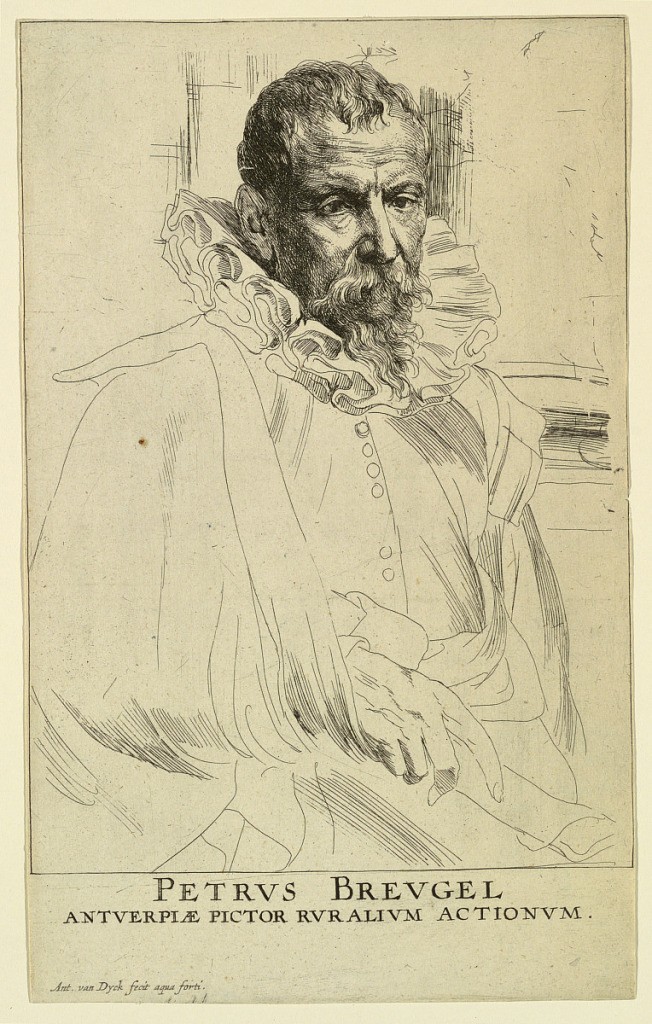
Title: Portrait of Pieter Brueghel the Younger, from the Icones Principum Virorum
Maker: Anthony van Dyck, Netherlandish, 1599 – 1641
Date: ca. 1636
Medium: Etching on laid paper
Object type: Print
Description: A three-quarter length portrait of a man, turned toward the right, looking out at the spectator. The right hand is visible, holding the folds of his mantle. Columns in background. Inscription below: "PETRVS BREUGEL ANTVERPIAE PICTOR RVRALIVM ACTIONEM." At lower left: "Ant. van Dyck fecit acqua forti."